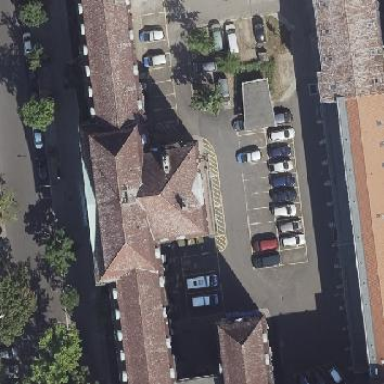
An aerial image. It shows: Public building with mansard roof that serves as police station.